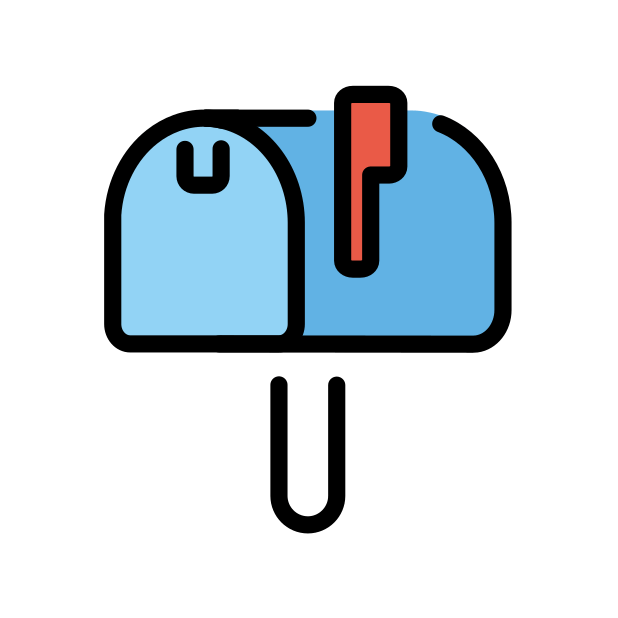
Emoji: 📫
Name: closed mailbox with raised flag
Unicode: 0x1f4eb